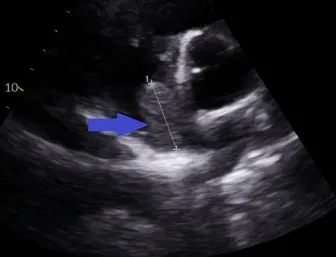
Modified short-axis view at the base of the heart from the left parasternal window showing the right atrial mass (blue arrow); but the origin or the attachment of the mass could not be visualized from this view. The lower (juxta-atrial) superior vena cava could not be visualized from this view.
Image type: radiology (ultrasound)